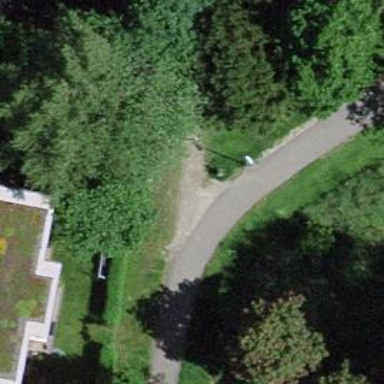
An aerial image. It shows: Unpaved footway.